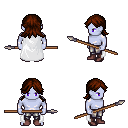
a pixel art fantasy rpg character, male body template, dark elf, purple skin, white cape, metal pants, brown loose hair, maroon shoes, spear, four views (front, back, left, right), 2x2 character sprite sheet, small pixel art, hard edges, no anti-aliasing